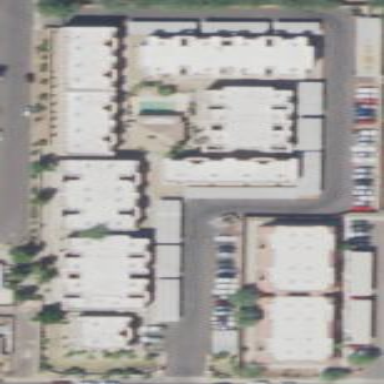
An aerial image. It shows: Residential area with apartments.